Interaction volume radius: 5 \u00c5
Interaction volume height: 20 \u00c5
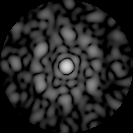
Disorder parameter: 0.6515